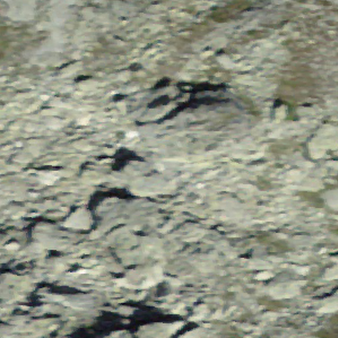
Label: other